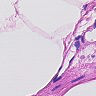
Metastatic tissue present: no